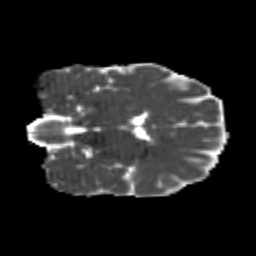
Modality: MD
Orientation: coronal
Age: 23
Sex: male
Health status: healthy
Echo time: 0.074 s